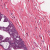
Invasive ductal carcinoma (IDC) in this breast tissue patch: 0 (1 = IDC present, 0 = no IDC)